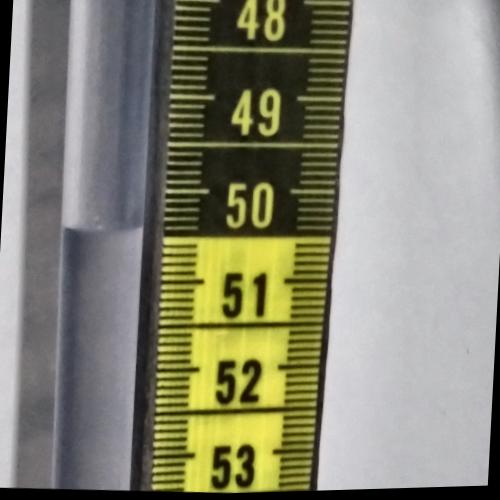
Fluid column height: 50.4 cm